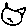
Label: cat